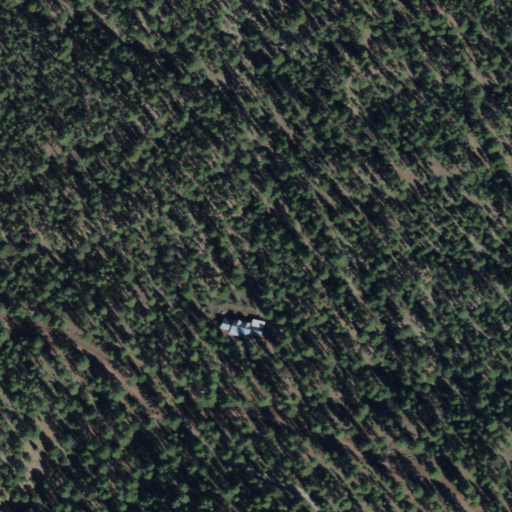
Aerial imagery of valley in Arizona named Hidden Hollow containing evergreen forest and medium intensity development